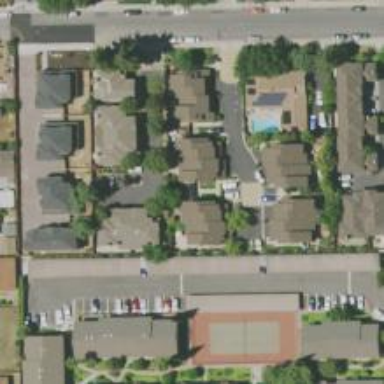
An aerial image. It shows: Living street.